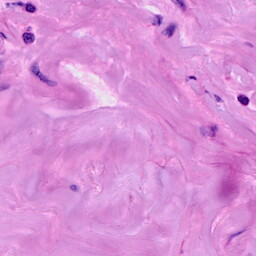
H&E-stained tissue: Breast